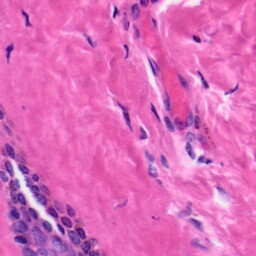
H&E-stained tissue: Skin